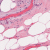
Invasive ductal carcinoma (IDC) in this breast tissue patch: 1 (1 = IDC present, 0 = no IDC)